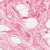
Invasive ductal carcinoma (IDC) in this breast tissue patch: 0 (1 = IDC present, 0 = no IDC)